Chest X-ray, AP view. Patient: 60 years old, sex M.
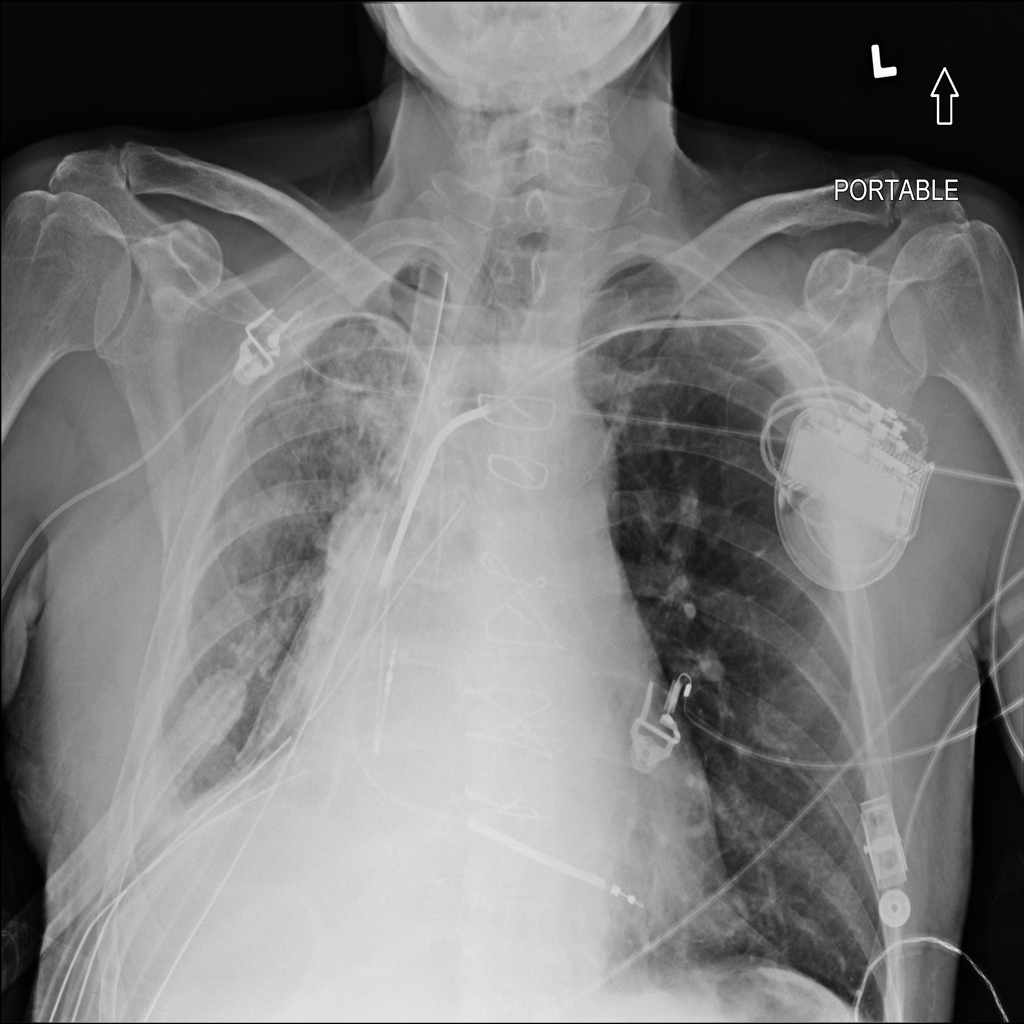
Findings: Pleural_Thickening